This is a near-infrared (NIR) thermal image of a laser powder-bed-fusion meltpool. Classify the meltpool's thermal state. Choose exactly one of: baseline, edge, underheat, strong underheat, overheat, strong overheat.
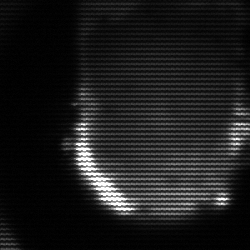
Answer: baseline